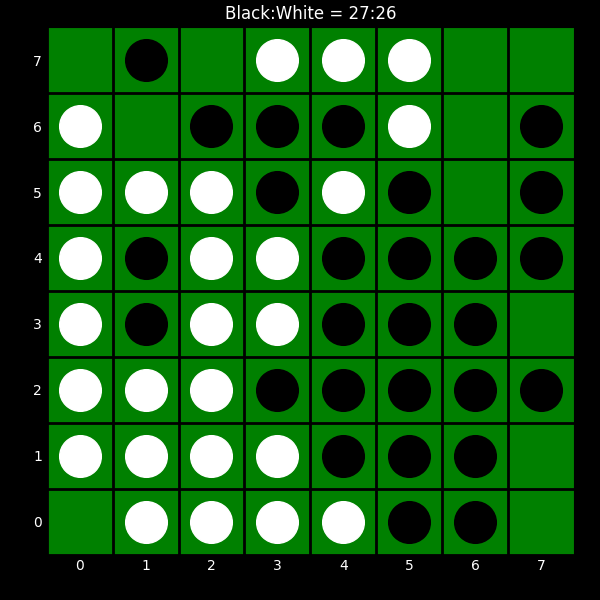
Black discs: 27
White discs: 26